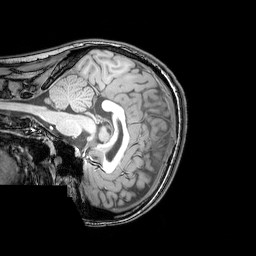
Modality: T1w
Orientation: sagittal
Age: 21
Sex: female
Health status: healthy
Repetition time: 0.081 s
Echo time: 0.037 s